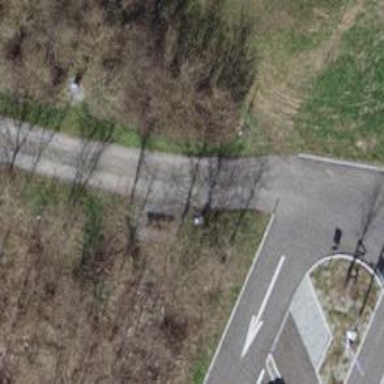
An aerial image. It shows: Bench.